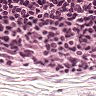
Metastatic tissue present: no